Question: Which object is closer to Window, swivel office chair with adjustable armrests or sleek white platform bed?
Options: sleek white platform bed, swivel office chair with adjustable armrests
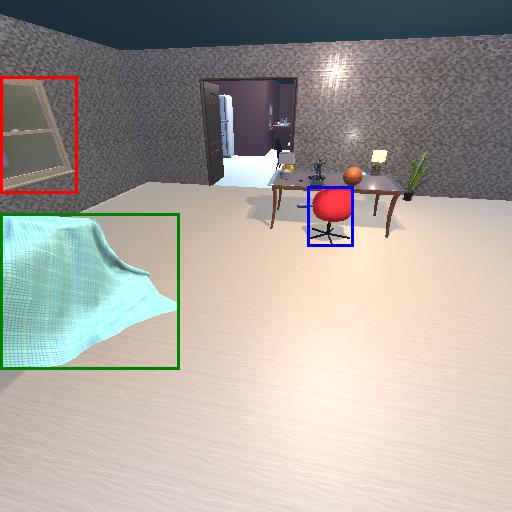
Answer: sleek white platform bed